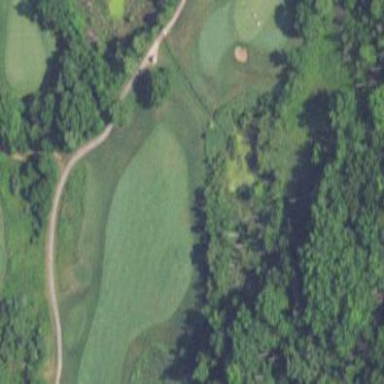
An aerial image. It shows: Water hazard on golf course.